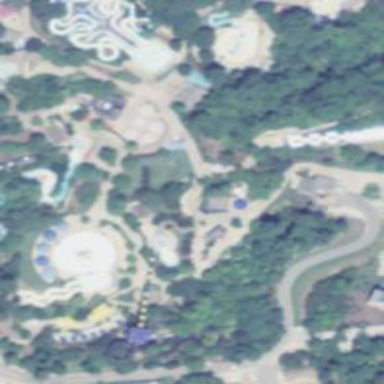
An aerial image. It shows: Water slide attraction located by waterway.